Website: bh-photo
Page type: review-order
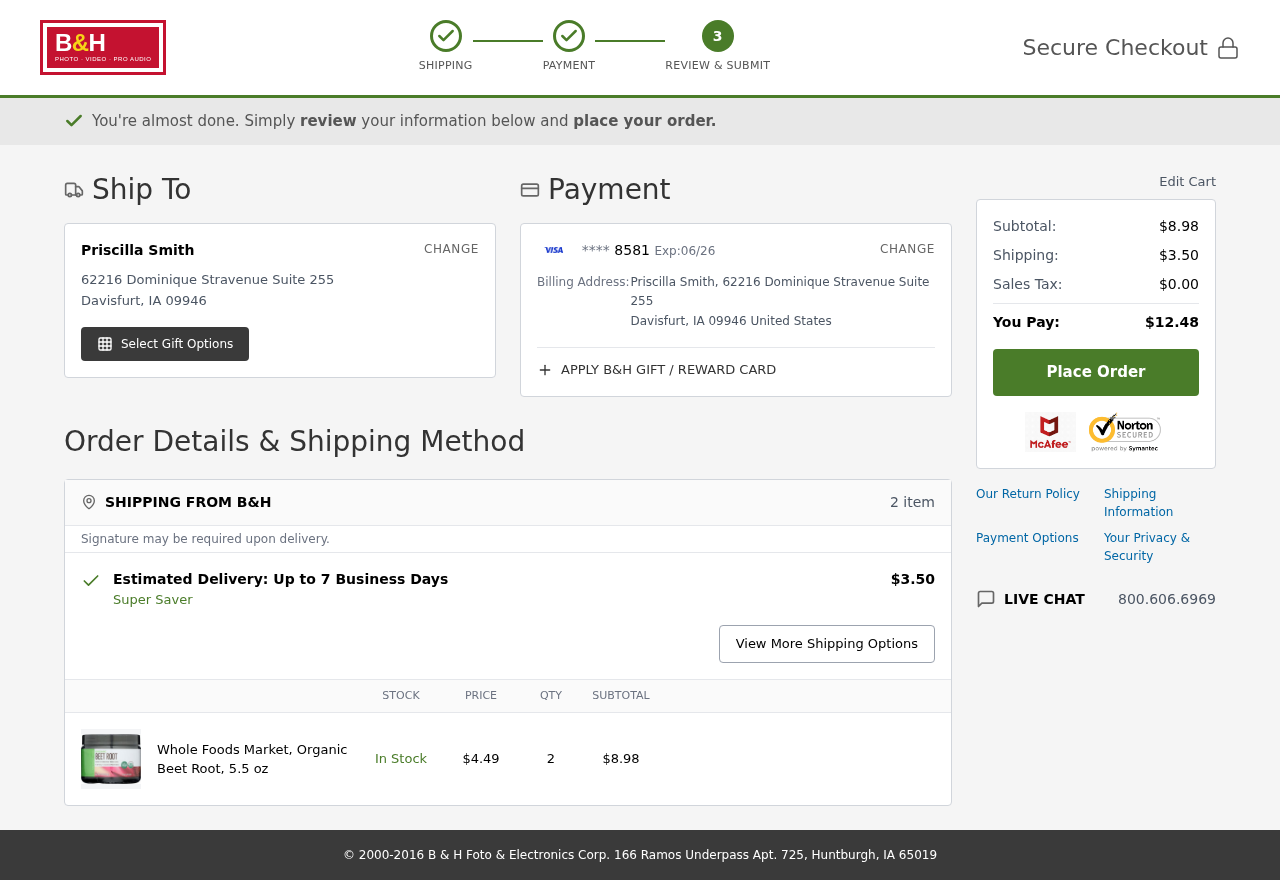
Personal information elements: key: PII_CARD_EXPIRY
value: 06/26
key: PII_CARD_LAST4
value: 8581
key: PII_CITY
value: Davisfurt
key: PII_COUNTRY
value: United States
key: PII_FULLNAME
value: Priscilla Smith
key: PII_POSTCODE
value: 09946
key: PII_STATE_ABBR
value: IA
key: PII_STREET
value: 62216 Dominique Stravenue Suite 255
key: PII_FULLNAME2
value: Priscilla Smith
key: PII_STREET2
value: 62216 Dominique Stravenue Suite 255
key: PII_CITY2
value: Davisfurt
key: PII_STATE_ABBR2
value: IA
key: PII_POSTCODE2
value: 09946
Product elements: key: PRODUCT1_NAME
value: Whole Foods Market, Organic Beet Root, 5.5 oz
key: PRODUCT1_PRICE
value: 4.49
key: PRODUCT1_QUANTITY
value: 2
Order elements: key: ORDER_NUM_ITEMS
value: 2 item
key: ORDER_SHIPPING_COST
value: $3.50
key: ORDER_SUBTOTAL
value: $8.98
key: ORDER_SUBTOTAL2
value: $8.98
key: ORDER_SHIPPING_COST2
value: $3.50
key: ORDER_TAX
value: $0.00
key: ORDER_TOTAL
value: $12.48